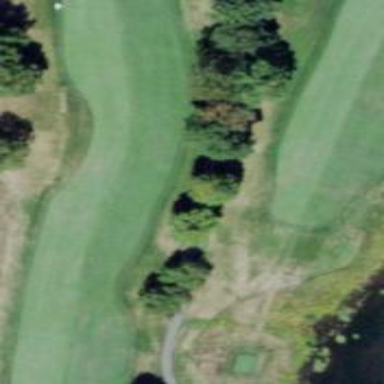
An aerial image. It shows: View of golf hole.